Interaction volume radius: 5 \u00c5
Interaction volume height: 35 \u00c5
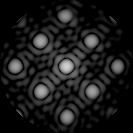
Disorder parameter: 0.05995